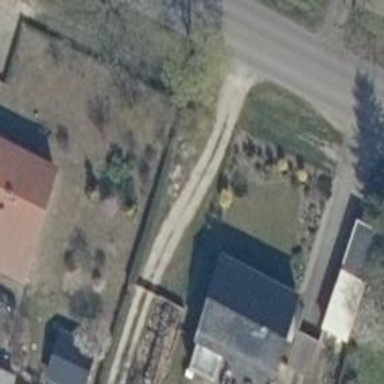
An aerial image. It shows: Driveway leading to service road.